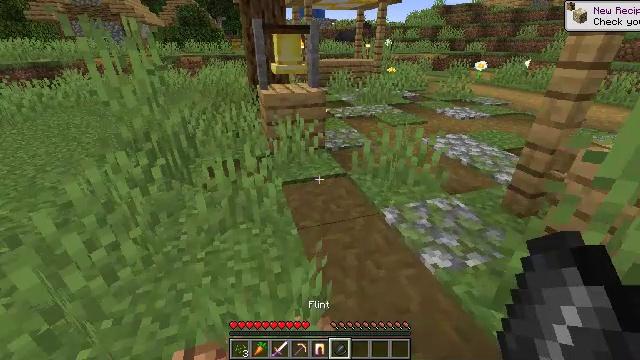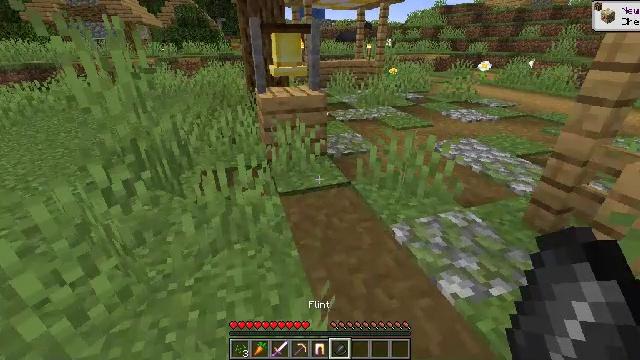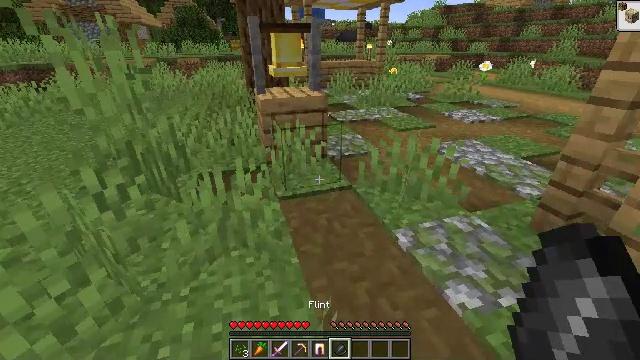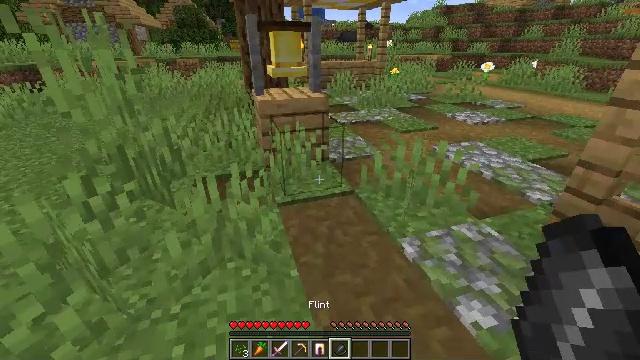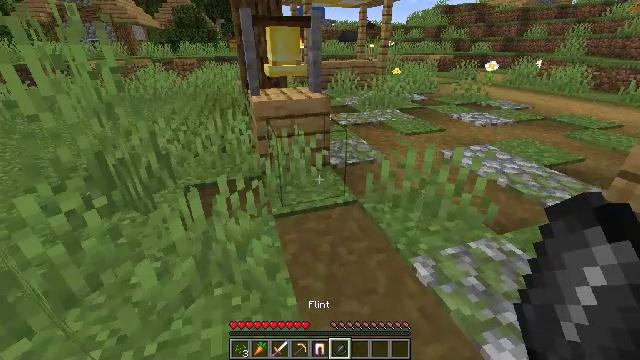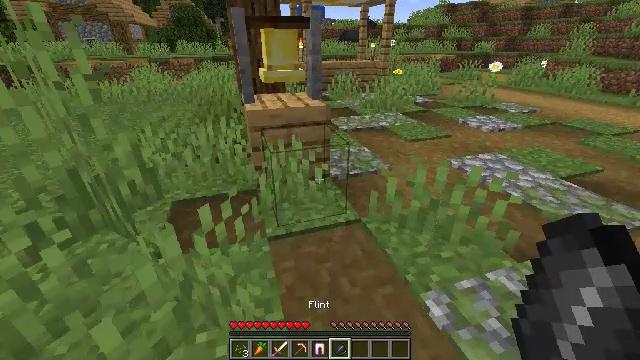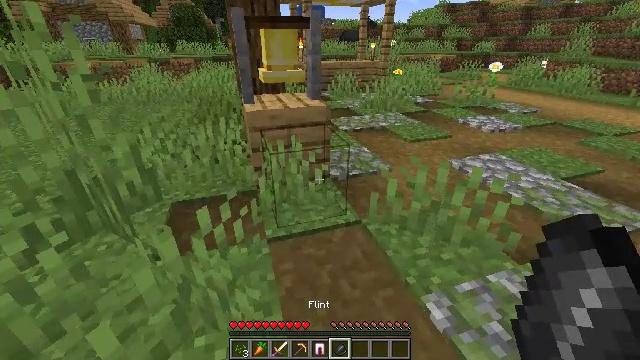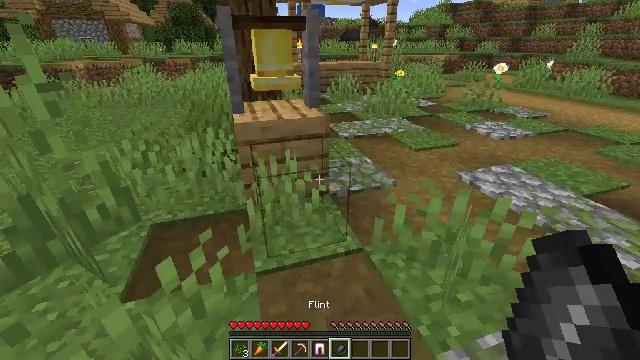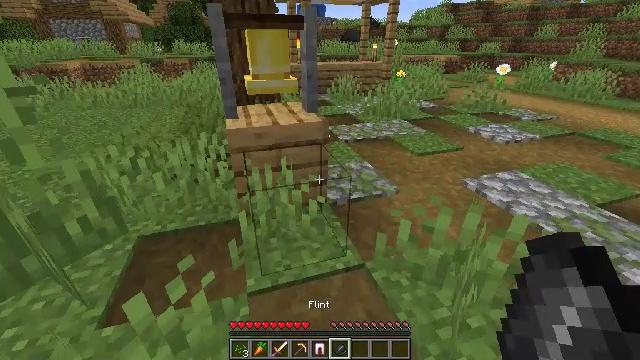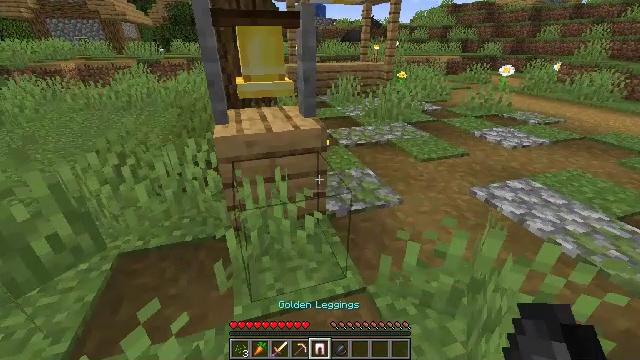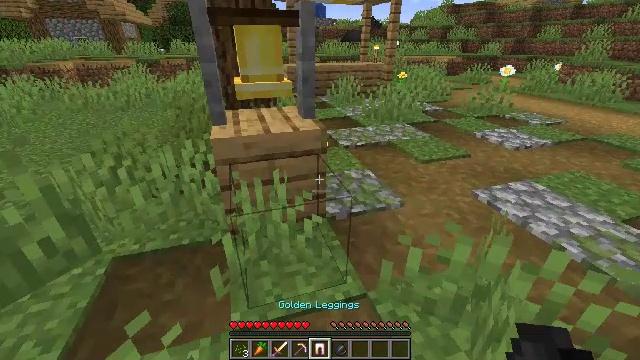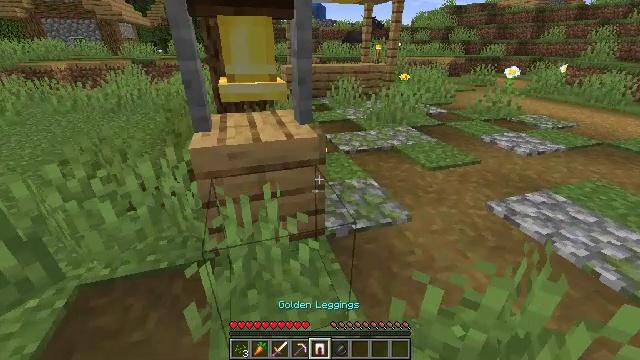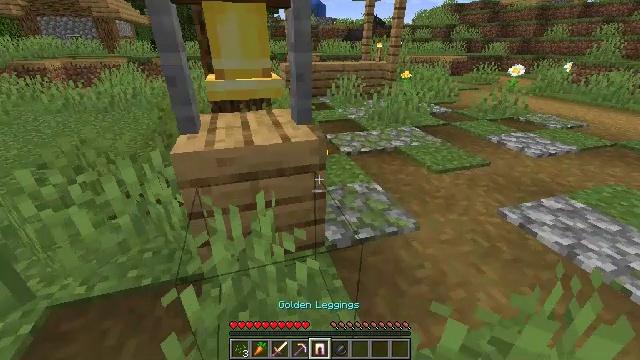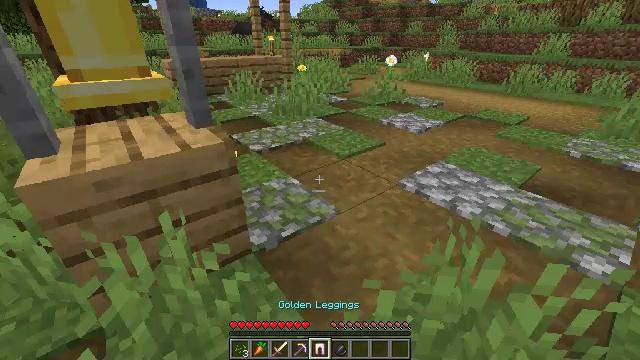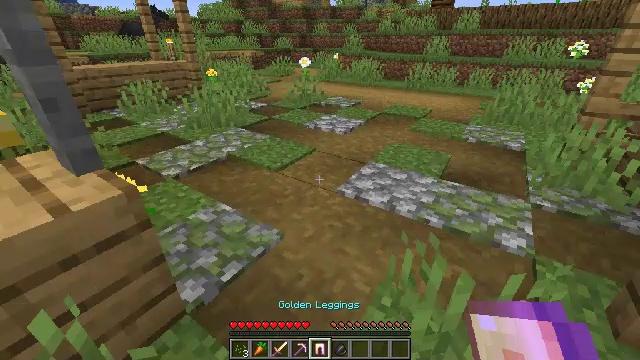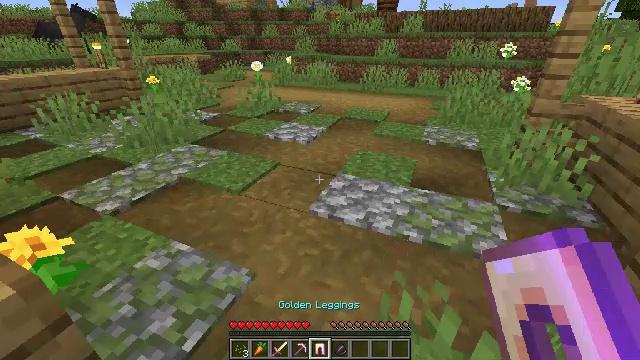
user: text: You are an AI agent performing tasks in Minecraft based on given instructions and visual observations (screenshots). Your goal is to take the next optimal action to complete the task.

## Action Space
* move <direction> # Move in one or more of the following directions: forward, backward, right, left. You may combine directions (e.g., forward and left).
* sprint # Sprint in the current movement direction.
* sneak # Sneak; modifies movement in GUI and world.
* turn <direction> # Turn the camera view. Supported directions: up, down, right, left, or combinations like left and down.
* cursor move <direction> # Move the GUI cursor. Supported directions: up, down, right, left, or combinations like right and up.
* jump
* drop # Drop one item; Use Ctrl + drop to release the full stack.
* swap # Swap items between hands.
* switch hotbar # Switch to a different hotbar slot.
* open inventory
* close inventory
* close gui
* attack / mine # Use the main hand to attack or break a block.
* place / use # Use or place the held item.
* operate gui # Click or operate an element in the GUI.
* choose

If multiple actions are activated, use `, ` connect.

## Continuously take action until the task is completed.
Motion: motion action
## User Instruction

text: Collect cobblestone blocks for construction.
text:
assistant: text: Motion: move forward
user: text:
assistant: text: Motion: move forward
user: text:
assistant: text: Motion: move forward
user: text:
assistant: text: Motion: move forward
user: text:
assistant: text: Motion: move forward
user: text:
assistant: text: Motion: move forward
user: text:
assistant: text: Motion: move forward
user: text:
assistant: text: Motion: move forward
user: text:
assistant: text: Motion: move forward
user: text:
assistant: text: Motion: move forward
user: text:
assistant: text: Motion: move forward
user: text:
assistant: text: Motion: move forward
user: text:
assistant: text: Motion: move forward, turn right
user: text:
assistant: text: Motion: move forward, turn right
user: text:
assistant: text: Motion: move forward, turn right
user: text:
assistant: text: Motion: move forward
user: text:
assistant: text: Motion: move forward
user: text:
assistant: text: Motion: move forward
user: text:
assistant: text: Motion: move forward
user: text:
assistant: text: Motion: move forward
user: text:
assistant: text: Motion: move forward
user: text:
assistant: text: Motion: move forward
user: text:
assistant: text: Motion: move forward
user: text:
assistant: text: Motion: move forward
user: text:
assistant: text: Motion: move forward
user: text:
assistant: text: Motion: move forward
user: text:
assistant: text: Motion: move forward
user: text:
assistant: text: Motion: move forward
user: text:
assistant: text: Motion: move forward
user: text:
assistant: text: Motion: move forward, turn left